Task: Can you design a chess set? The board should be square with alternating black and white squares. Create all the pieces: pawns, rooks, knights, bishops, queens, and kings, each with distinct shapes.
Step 4058:
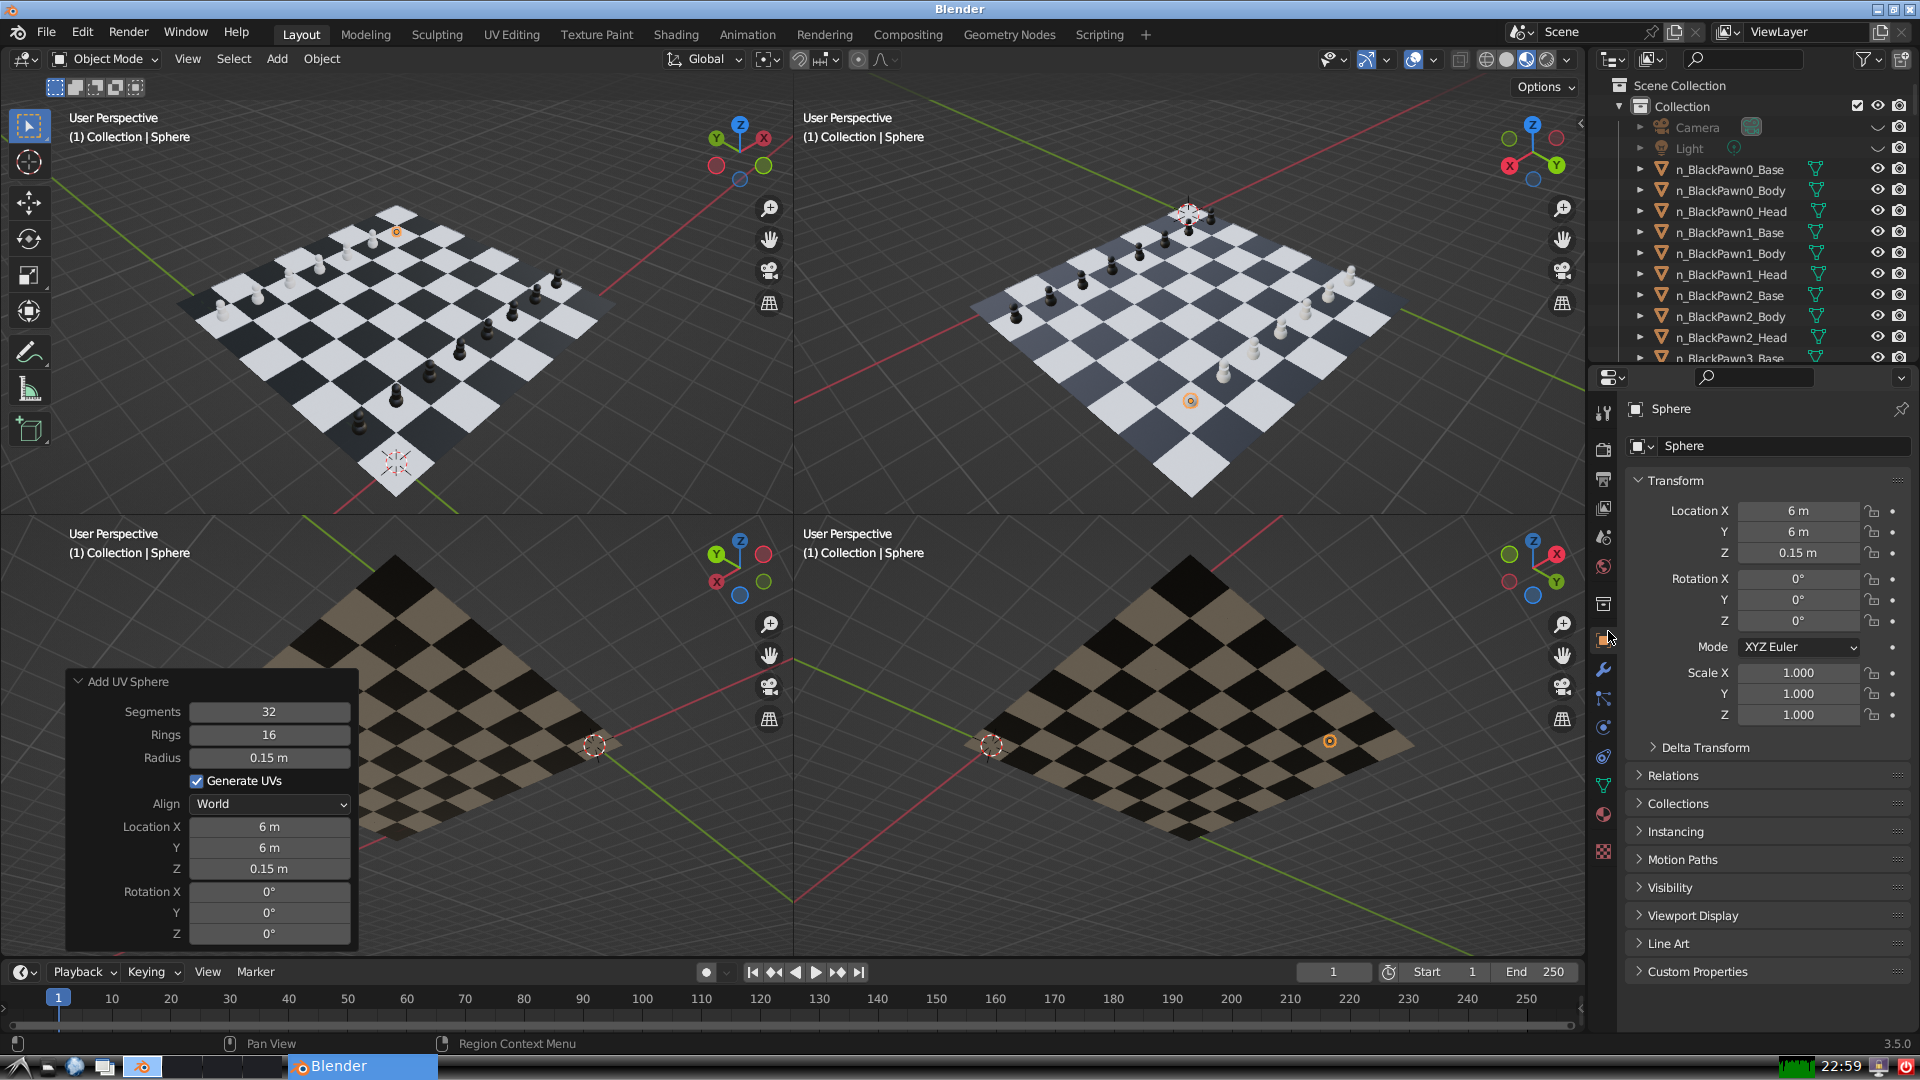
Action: {"mouse_move": [1732, 445]}